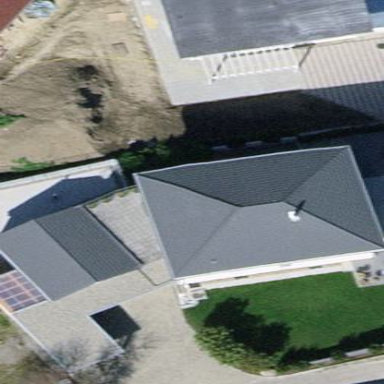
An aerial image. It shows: House with hipped roof.